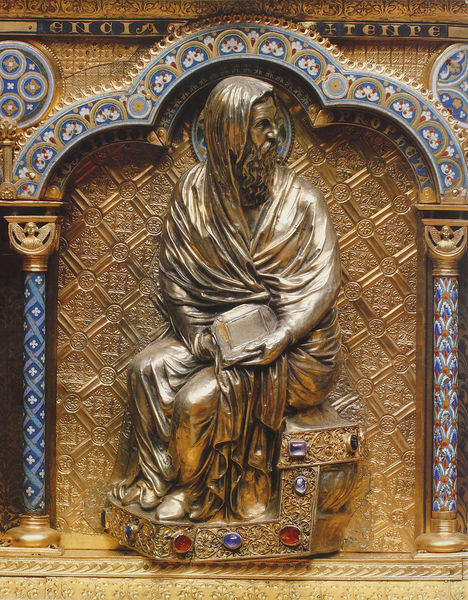
Titel: Schrein der heiligen drei Könige
Künstler: Nikolaus von Verdun
Standort: Köln, Dom (EU - D - NRW)
Schlagwörter: blau, mann, sitzen, schwarz, säule, säulen, blick, rot, tuch, muster, ornament, bart, steine, figur, gewand, gold, sitzend, edelsteine, skulptur, relief, schrift, bogen, thron, sitzt, plastik, buch, trohn, gravur, intarsien, nimbus, edelstein, mönch, heiliger, gelehrter, zu seite